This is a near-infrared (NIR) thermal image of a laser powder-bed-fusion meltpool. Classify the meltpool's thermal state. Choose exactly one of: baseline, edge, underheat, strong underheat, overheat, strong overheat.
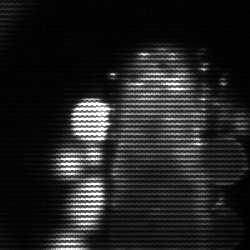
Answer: strong underheat